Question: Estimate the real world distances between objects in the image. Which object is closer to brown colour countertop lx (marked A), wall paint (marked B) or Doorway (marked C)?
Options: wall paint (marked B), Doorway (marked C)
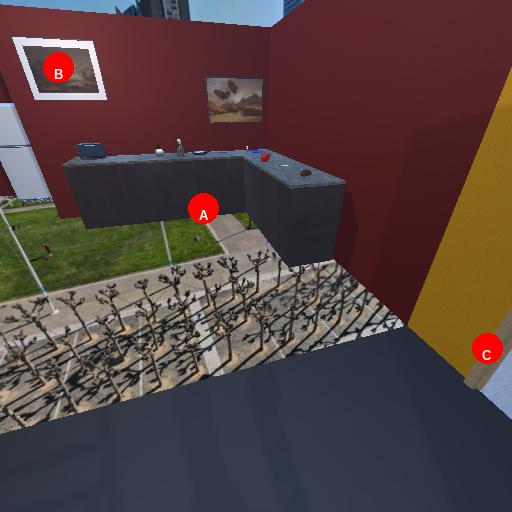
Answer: wall paint (marked B)